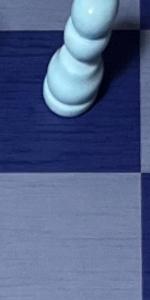
Label: Empty